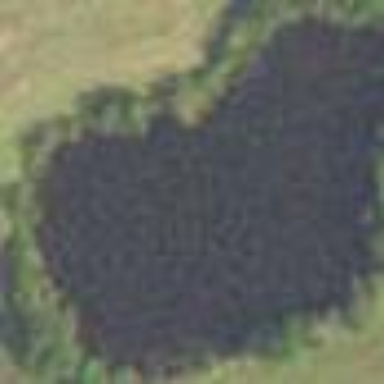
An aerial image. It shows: Beautiful lake surrounded by nature.